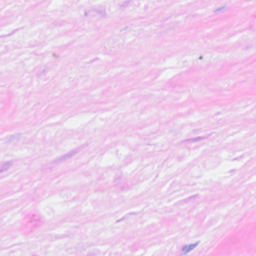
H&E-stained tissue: Breast